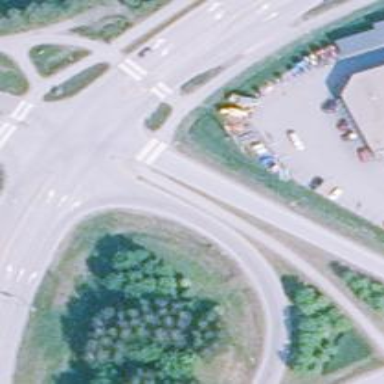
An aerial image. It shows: Road with "give way" sign.